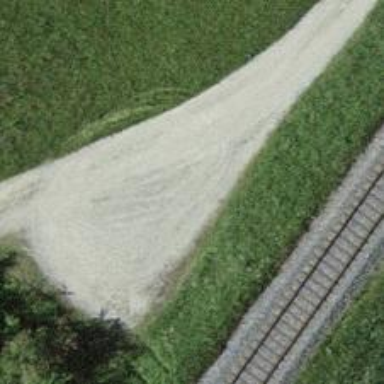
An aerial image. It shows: Track with grade 3 tracktype.